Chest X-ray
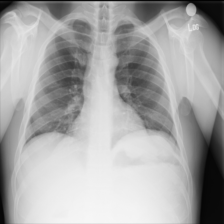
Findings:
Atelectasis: negative
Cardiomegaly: negative
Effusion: negative
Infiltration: negative
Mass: negative
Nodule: negative
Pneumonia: negative
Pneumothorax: negative
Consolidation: negative
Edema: negative
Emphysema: negative
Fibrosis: negative
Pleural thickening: negative
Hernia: negative